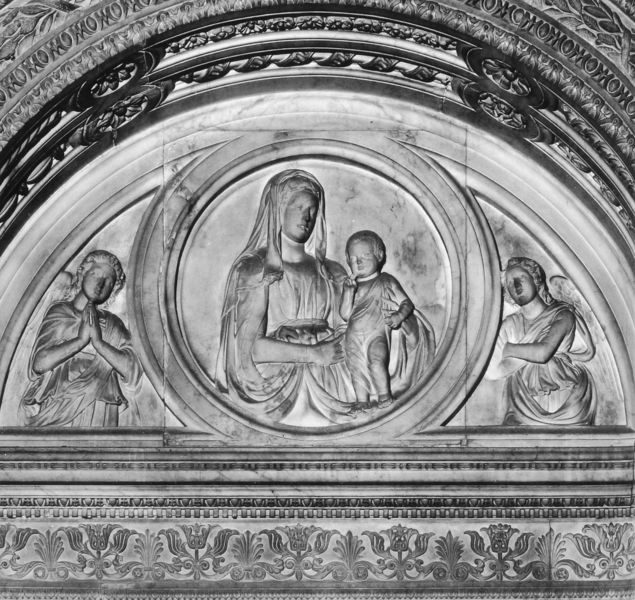
Titel: Grabmal des Leonardo Bruni
Künstler: Bernardo Rosselino
Standort: Florenz, S. Croce (EU - I - Toskana)
Schlagwörter: weiß, blumen, frau, grau, marmor, tür, alt, hände, kirche, gewand, kind, rund, engel, relief, bogen, ornamente, stuck, tor, dom, schwarzweiß, beten, kathedrale, fries, portal, rosette, christus, jesus, portikus, betende, prunk, heilig, maria, mutter gottes, verzierungen, verziehrung, gottesmutter, christ, altertum, veerzierung, kirchee